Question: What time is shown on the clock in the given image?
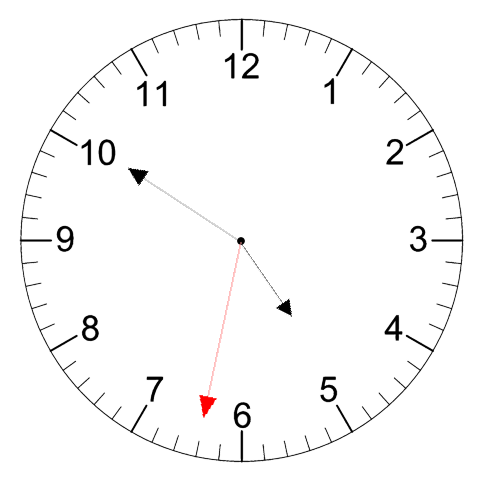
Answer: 04:50:32